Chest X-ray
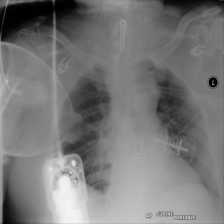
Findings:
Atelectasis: negative
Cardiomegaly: negative
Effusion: negative
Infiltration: positive
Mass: negative
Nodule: negative
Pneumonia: negative
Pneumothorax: negative
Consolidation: negative
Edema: negative
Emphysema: negative
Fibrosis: negative
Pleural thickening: negative
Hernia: negative